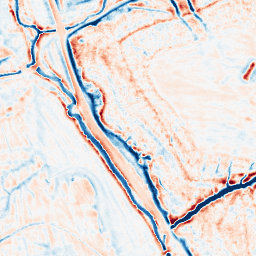
Category: edge_preserving
Decomposition family: bilateral
Decomposition parameters: d: 15
sigma_color: 150
sigma_space: 100
Upsampling method: bspline
Upsampling parameters: scale: 2
Upsampling scale: 2